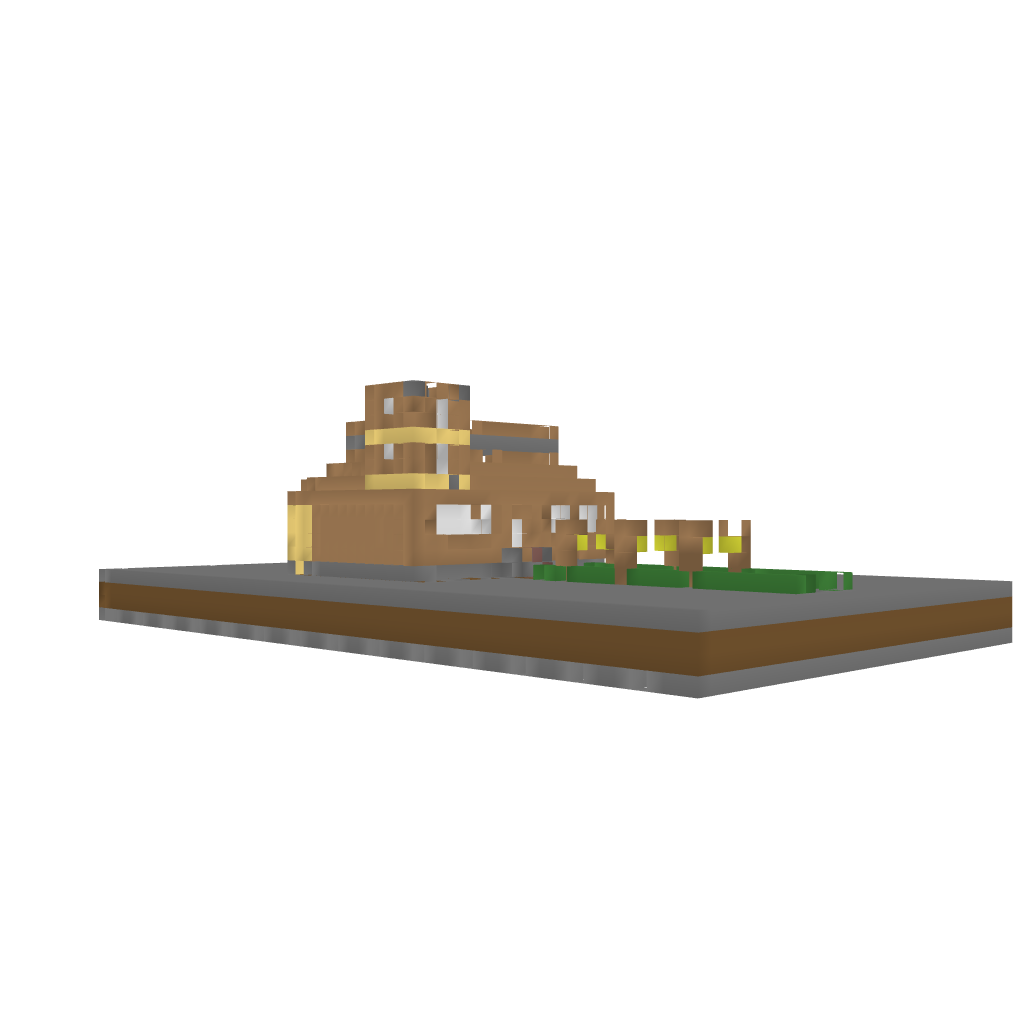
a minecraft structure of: Luxury  Villa good quality